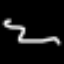
Label: squiggle